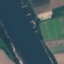
Land use / land cover class: River